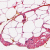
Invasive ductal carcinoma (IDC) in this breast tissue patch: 0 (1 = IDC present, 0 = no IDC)